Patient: sex M, age 25
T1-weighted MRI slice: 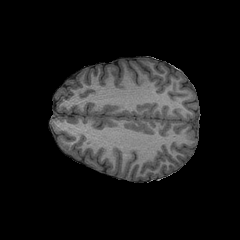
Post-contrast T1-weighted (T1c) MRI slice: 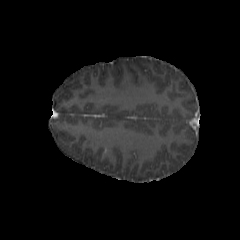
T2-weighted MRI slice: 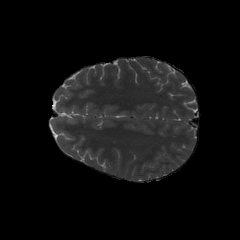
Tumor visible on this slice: no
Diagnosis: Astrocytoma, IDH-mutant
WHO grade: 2